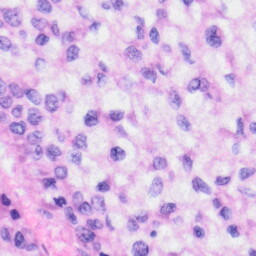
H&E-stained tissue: Liver